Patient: sex M, age 64
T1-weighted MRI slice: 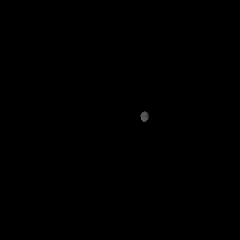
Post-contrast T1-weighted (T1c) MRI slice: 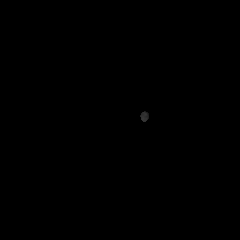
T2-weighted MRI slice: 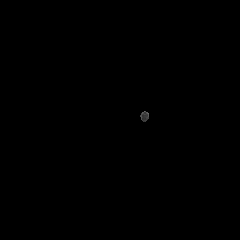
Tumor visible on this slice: no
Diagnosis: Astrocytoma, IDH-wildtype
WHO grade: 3